Brain MRI, t2w sequence, axial 2D slice.
Patient: age 40, sex F, weight 95 kg, height 1.95 m
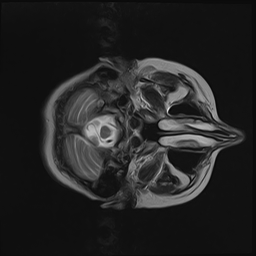